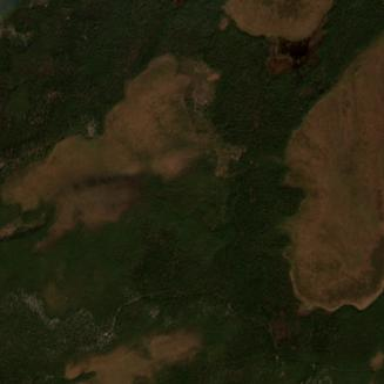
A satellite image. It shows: Bog wetland.